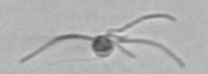
Label: Ophiaster